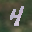
Label: 4